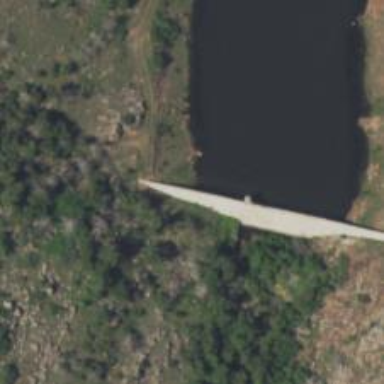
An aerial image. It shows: Man-made dam.